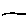
Label: line